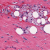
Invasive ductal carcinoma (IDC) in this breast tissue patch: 0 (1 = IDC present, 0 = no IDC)